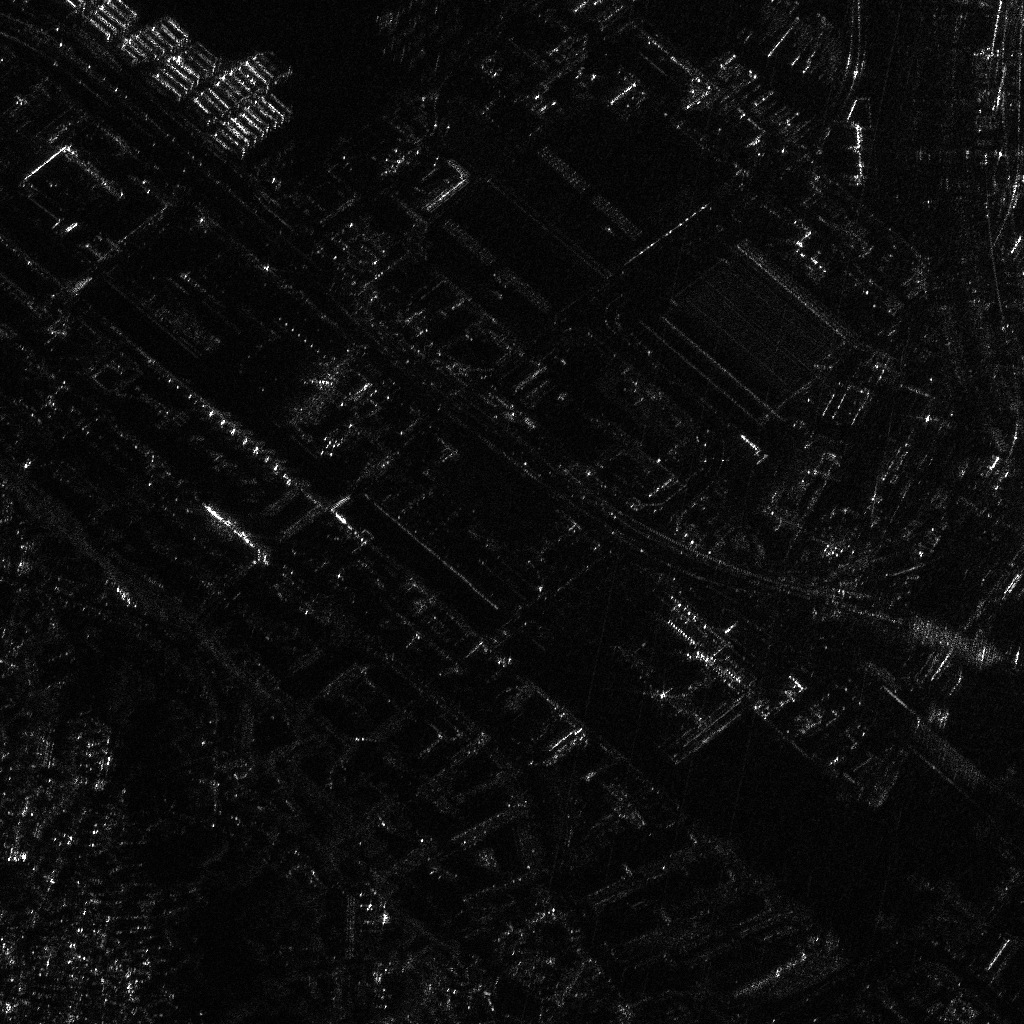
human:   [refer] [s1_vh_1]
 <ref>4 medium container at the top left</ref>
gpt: <box>[[15, 1, 18, 2, 46], [14, 2, 17, 3, 46], [25, 9, 27, 10, 46], [26, 9, 29, 10, 46]]</box>

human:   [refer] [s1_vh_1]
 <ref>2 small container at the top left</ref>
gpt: <box>[[10, 0, 12, 1, 46], [10, 0, 13, 1, 45]]</box>